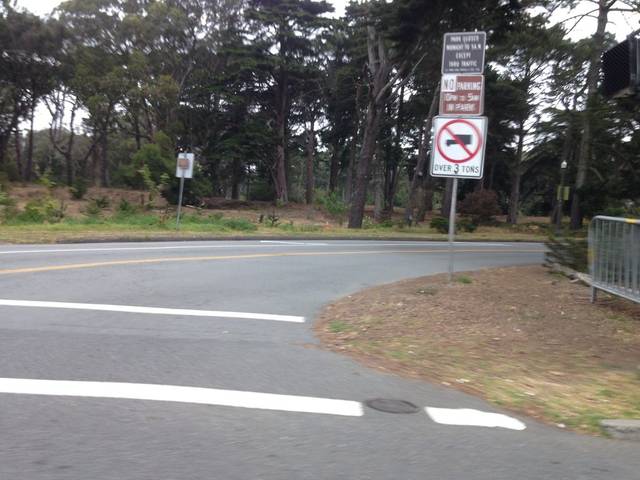
Region: United States
Coordinates: 37.765, -122.484